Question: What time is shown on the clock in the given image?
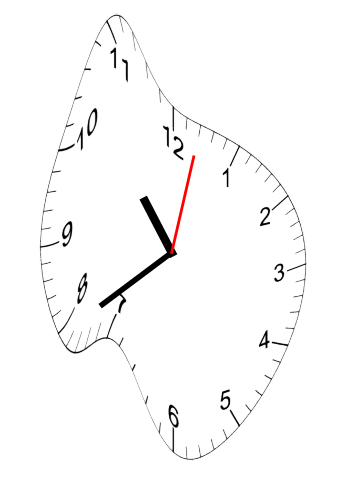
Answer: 10:39:02